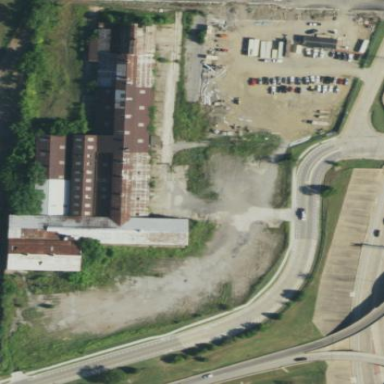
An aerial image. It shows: Brownfield site.